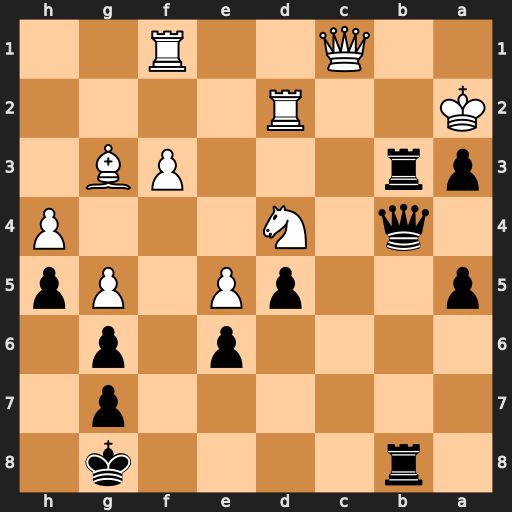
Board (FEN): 1r4k1/6p1/4p1p1/p2pP1Pp/1q1N3P/pr3PB1/K2R4/2Q2R2
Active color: b
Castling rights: -
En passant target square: -
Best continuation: Rc3 Qb1 Qc4+